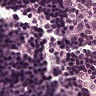
Metastatic tissue present: yes